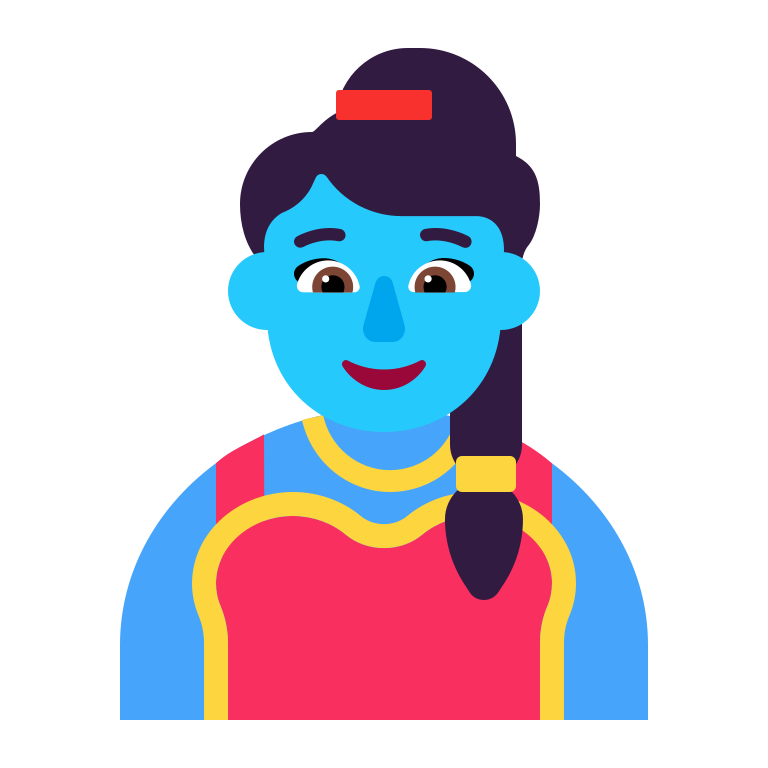
woman genie flat